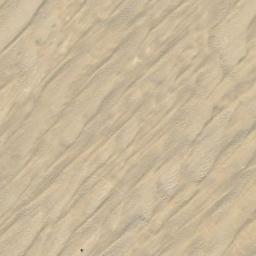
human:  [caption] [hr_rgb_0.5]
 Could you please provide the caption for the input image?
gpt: This is a yellow desert with wavy stripes .

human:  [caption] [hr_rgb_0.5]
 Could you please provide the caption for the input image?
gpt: There are many lines in the desert .

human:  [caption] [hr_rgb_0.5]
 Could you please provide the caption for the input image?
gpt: The desert is full of white sand .

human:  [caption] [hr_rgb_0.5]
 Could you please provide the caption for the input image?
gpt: The desert has yellow sand and some sand ripples .

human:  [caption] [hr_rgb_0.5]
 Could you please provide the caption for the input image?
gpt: A yellow desert with many dunes .